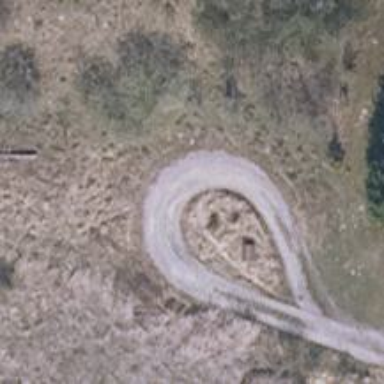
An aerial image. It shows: Turning loop on the road.